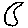
Label: moon